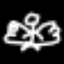
Label: angel